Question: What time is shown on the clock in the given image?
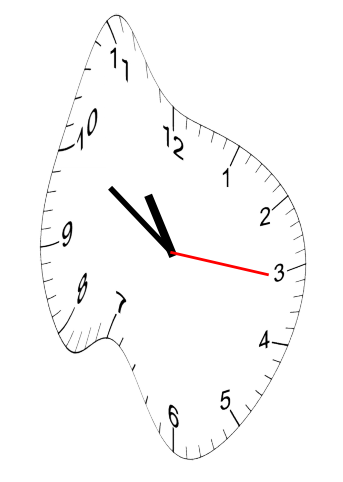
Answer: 10:50:16